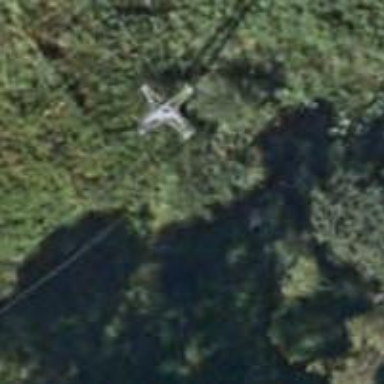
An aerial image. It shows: Power pole.